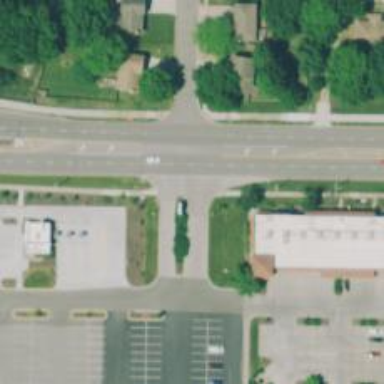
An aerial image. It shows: Unmarked crossing on the road.